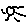
Label: sun